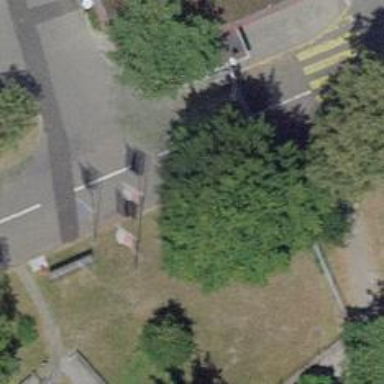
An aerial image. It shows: Gate.